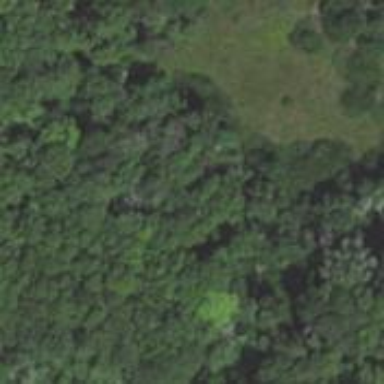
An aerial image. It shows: Marshy wetland area.